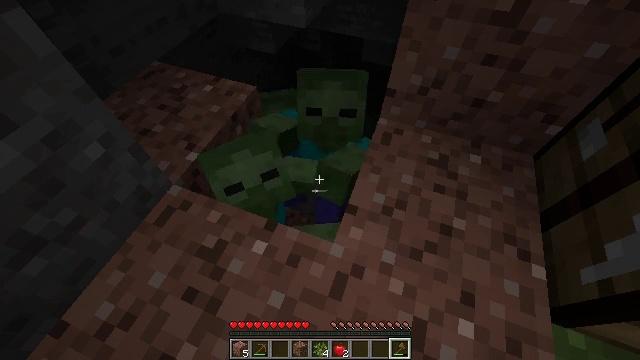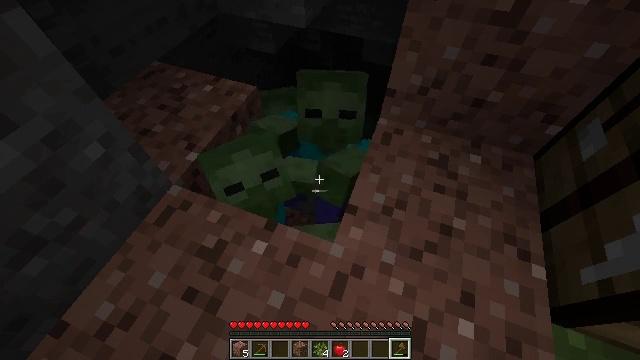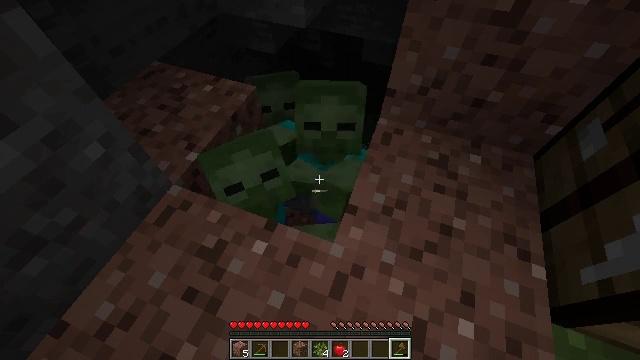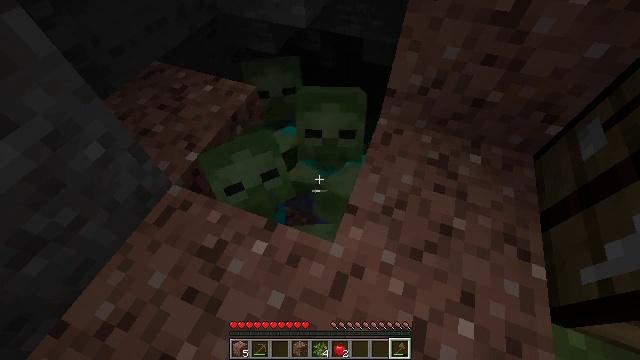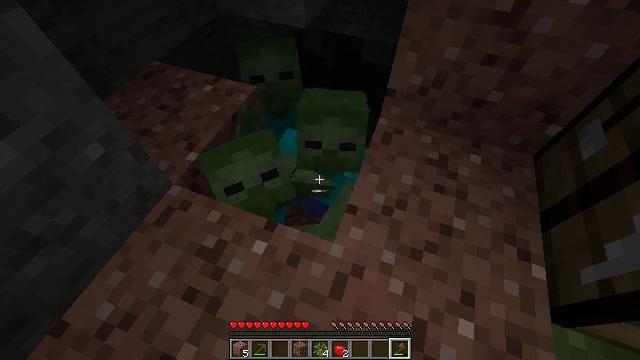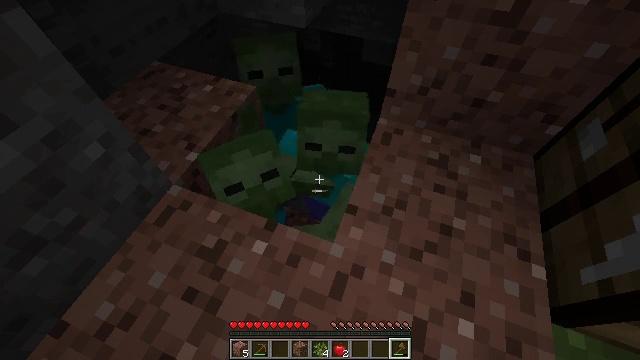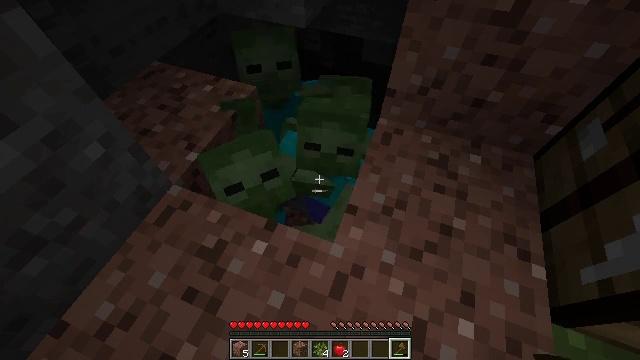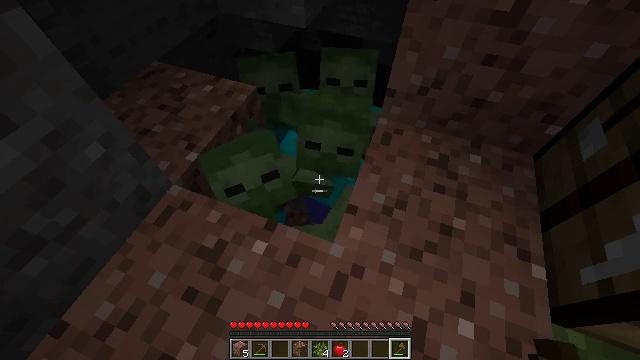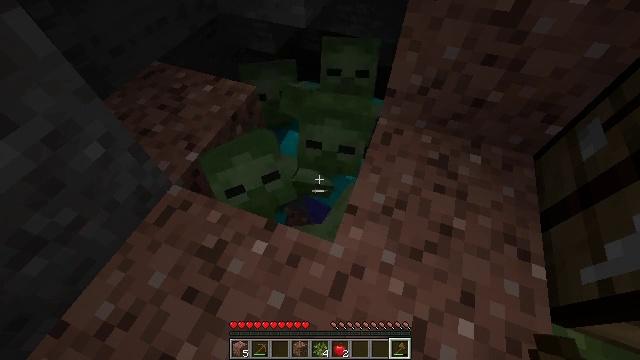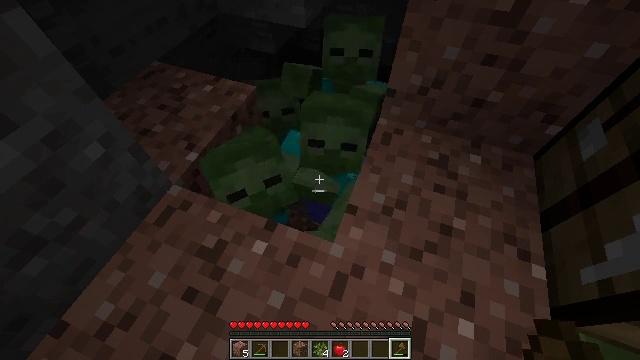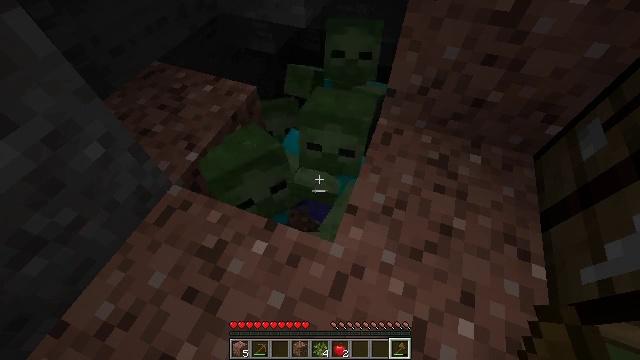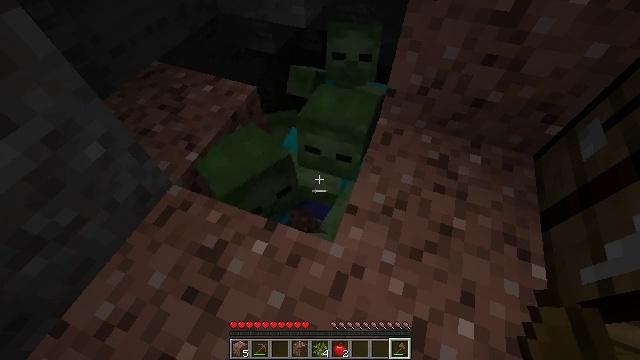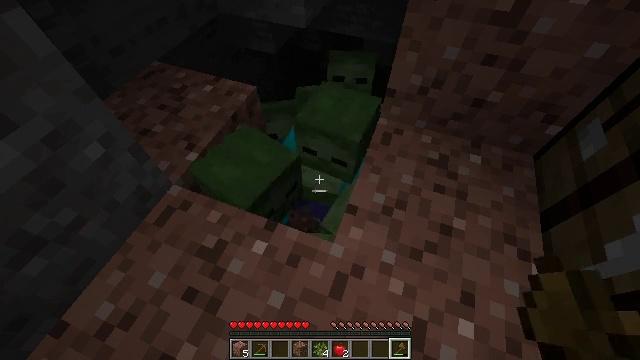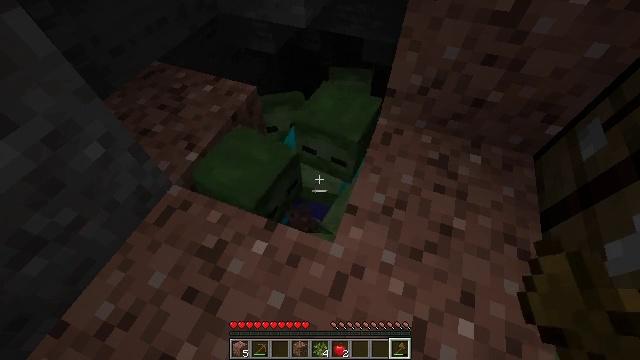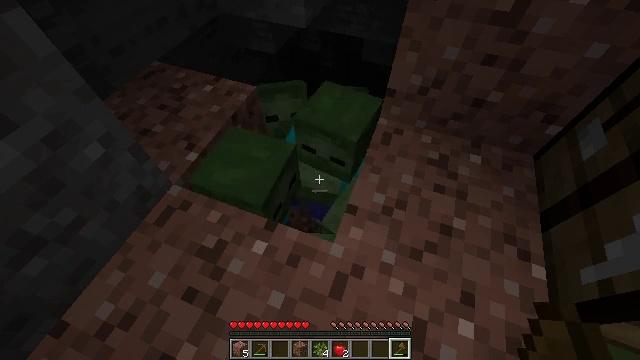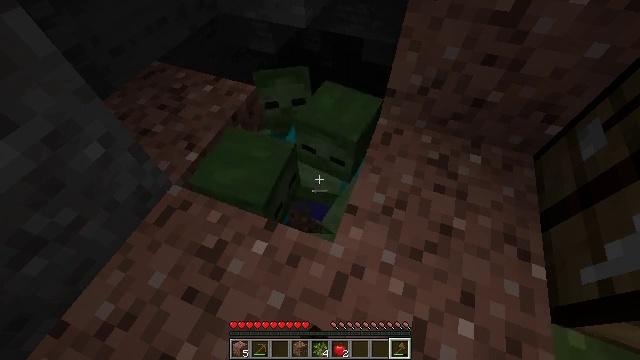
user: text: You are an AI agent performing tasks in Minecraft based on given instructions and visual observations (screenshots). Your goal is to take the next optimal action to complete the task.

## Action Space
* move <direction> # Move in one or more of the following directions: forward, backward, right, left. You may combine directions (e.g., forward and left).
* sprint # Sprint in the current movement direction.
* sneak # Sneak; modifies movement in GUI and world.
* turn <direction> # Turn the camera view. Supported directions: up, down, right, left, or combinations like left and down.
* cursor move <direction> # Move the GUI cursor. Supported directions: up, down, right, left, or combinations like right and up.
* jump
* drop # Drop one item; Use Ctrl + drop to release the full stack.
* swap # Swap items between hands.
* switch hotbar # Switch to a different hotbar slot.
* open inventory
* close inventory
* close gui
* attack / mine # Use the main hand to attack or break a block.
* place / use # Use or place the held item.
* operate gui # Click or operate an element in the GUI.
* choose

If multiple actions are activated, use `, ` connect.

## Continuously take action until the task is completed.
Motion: motion action
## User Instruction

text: Kill mobs.
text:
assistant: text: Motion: sneak
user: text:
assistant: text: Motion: sneak
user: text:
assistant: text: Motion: sneak
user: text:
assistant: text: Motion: sneak
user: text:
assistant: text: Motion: sneak
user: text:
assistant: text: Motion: sneak
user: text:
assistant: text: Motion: sneak
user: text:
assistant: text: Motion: sneak
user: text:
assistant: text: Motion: sneak
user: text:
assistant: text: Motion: sneak
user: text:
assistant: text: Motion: sneak
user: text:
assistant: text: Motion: sneak
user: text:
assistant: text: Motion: sneak
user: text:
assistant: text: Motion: sneak, attack / mine
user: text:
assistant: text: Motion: sneak, attack / mine
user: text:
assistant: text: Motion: sneak, attack / mine
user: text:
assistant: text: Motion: sneak, attack / mine
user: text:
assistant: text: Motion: sneak, attack / mine
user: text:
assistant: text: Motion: sneak